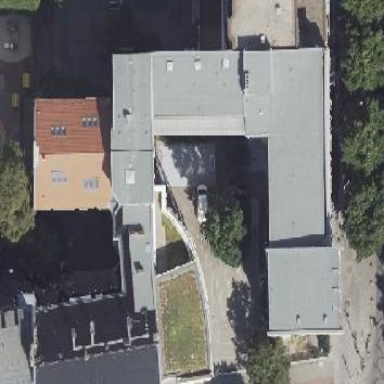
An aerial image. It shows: School.